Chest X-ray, AP view. Patient: 51 years old, sex F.
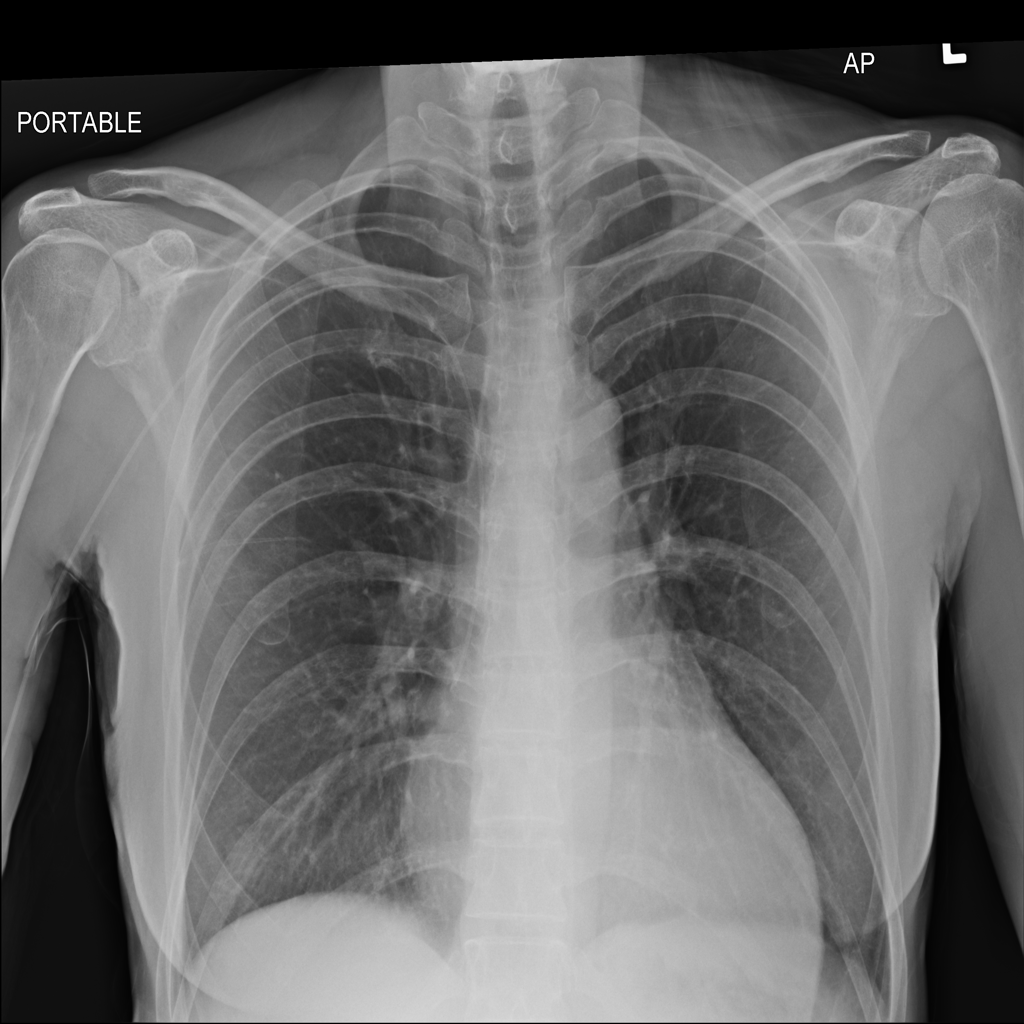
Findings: No Finding